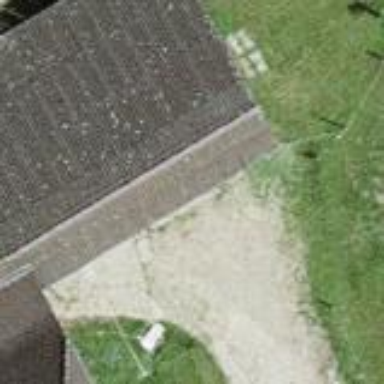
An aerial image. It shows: Shed.